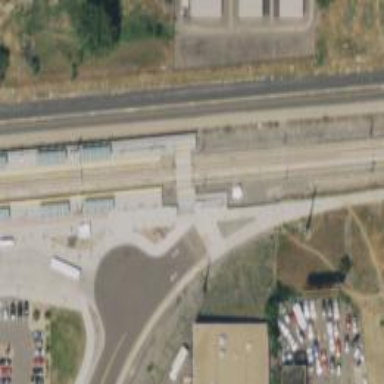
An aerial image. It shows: Railway crossing protected by gate.